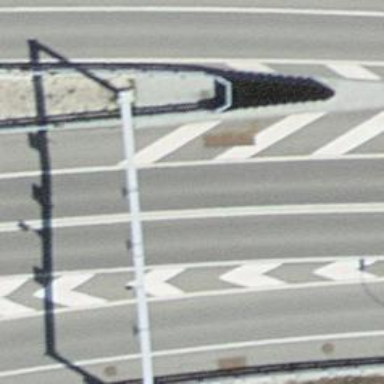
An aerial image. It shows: Asphalt motorway.